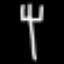
Label: fork